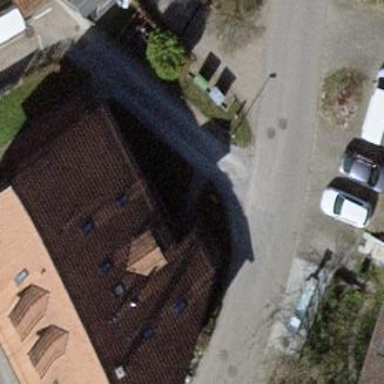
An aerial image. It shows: Image showing building with apartments.